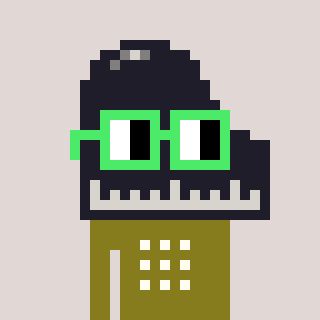
a pixel art character with square light green glasses, a piano-shaped head and a gunk-colored body on a warm background